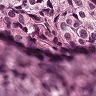
Metastatic tissue present: yes